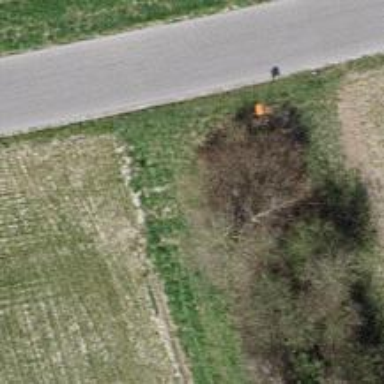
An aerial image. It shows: Pole supporting roof covering pipeline marker.